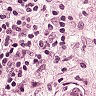
Metastatic tissue present: yes